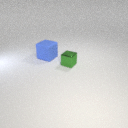
small green metal cube to the right of large blue rubber cube